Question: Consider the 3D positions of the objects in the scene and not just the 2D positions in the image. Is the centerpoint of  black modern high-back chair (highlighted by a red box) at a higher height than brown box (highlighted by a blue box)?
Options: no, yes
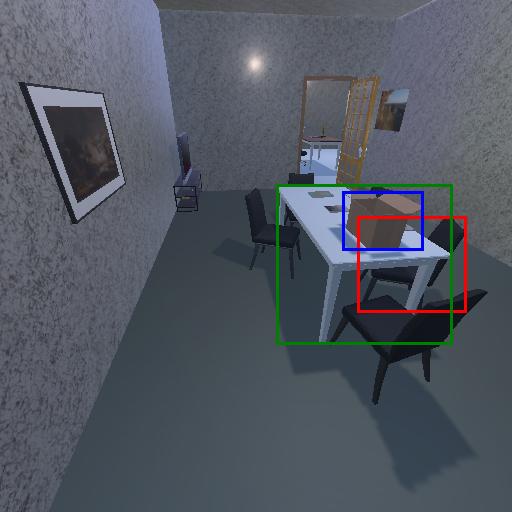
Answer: no